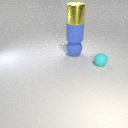
large blue rubber sphere to the left of small cyan rubber sphere